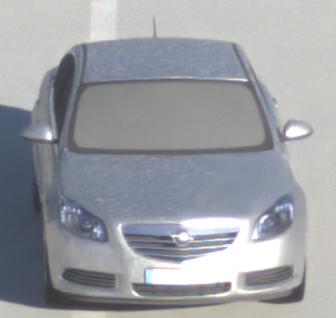
Make: Opel
Model: Insignia 1.6
Detailed model: Insignia (A) Notch Back
Model produced from: 2008/11
Model produced until: 2008/12
Doors: 4
Color: white
Road condition: dry road
Daytime: sunrise or sunset
Contrast: medium contrast